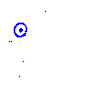
Particle: proton